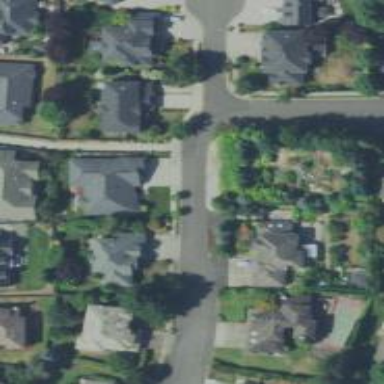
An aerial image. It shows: Residential road with sidewalk on the left side.